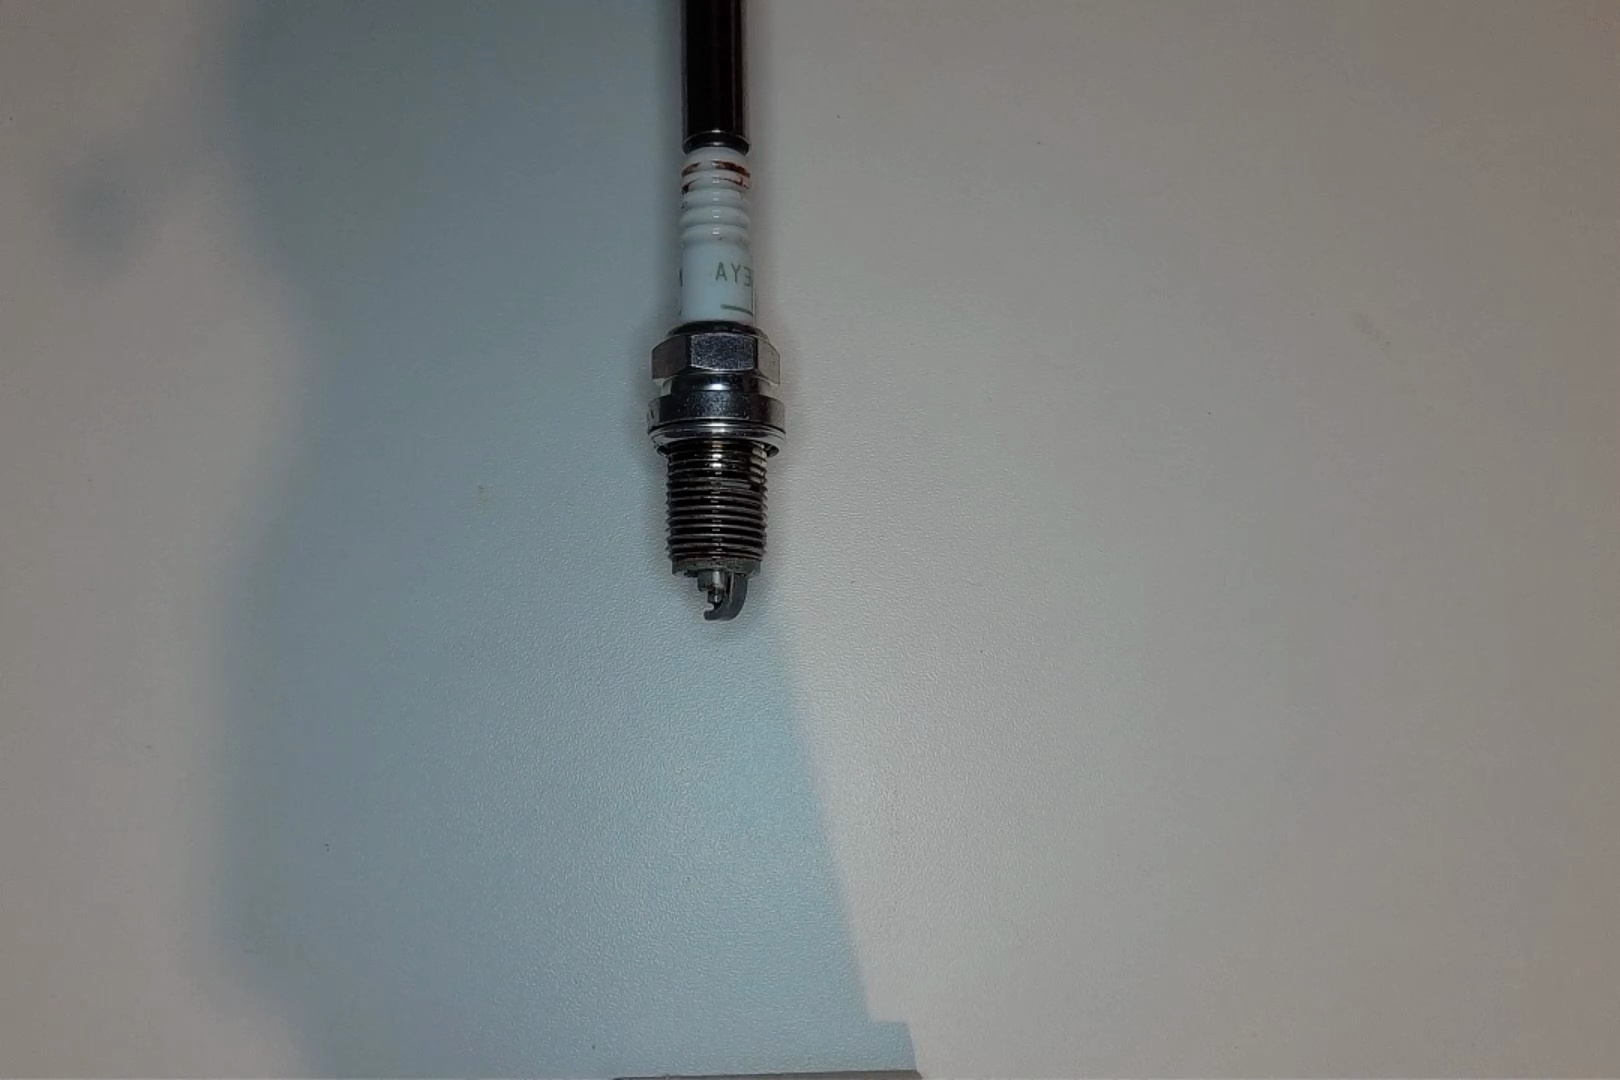
Label: anomaly